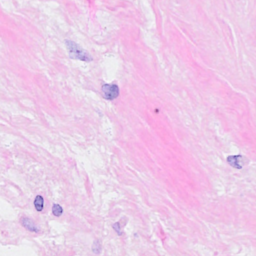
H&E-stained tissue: Breast